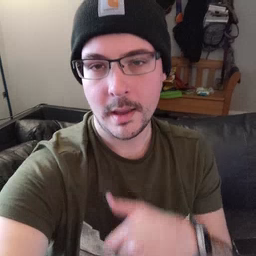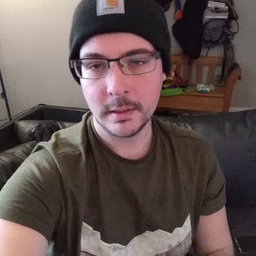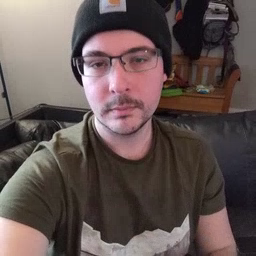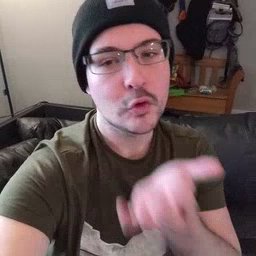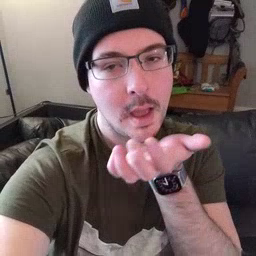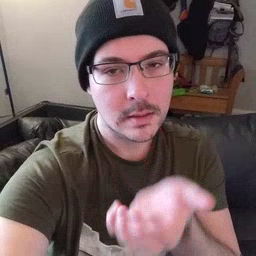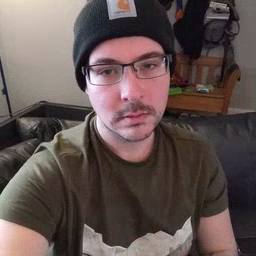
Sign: grass